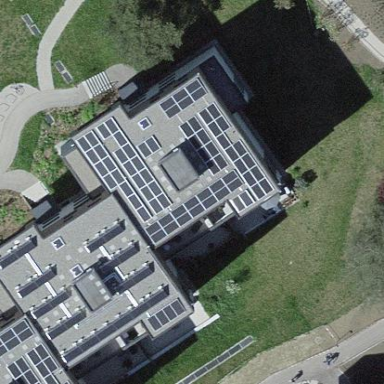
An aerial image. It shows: Residential building with flat roof.